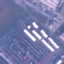
Land use / land cover class: Industrial